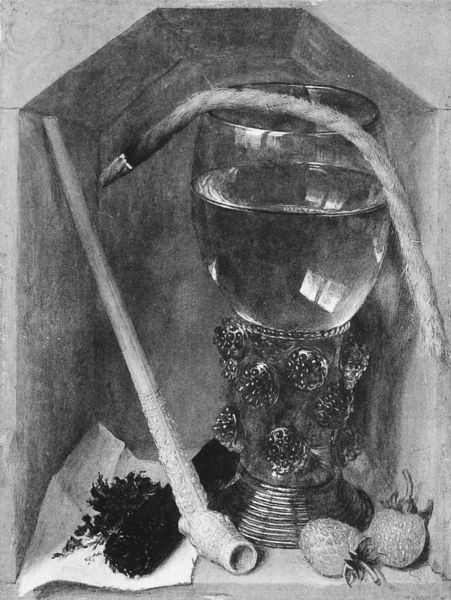
Titel: Raucherstilleben
Künstler: Georg Flegel
Institution: Frankfurt, Historisches Museum
Schlagwörter: wasser, glas, schwarz, weiss, obst, blatt, vase, pfeife, rauchen, nische, gefäß, erdbeeren, flüssigkeit, pokal, tabak, wasserpfeife, paffen, fruechte, pfeifenreiniger